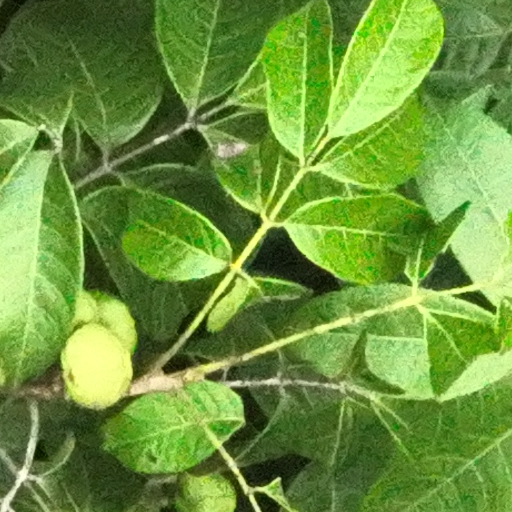
Species: Protium stevensonii
GBIF accepted scientific name: Tetragastris panamensis
Crown area (m\u00b2): 119.524